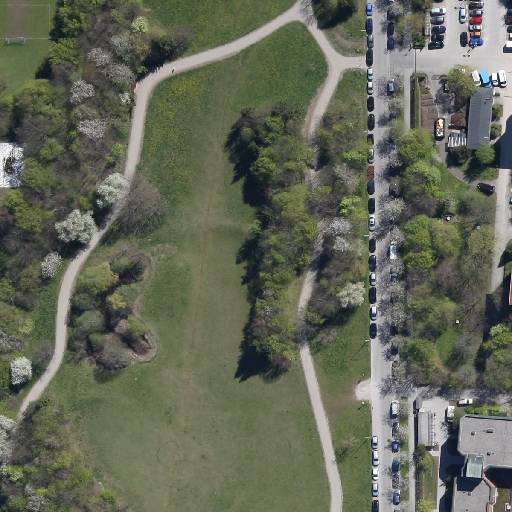
Referring expression: sidewalk